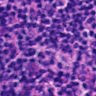
Metastatic tissue present: no